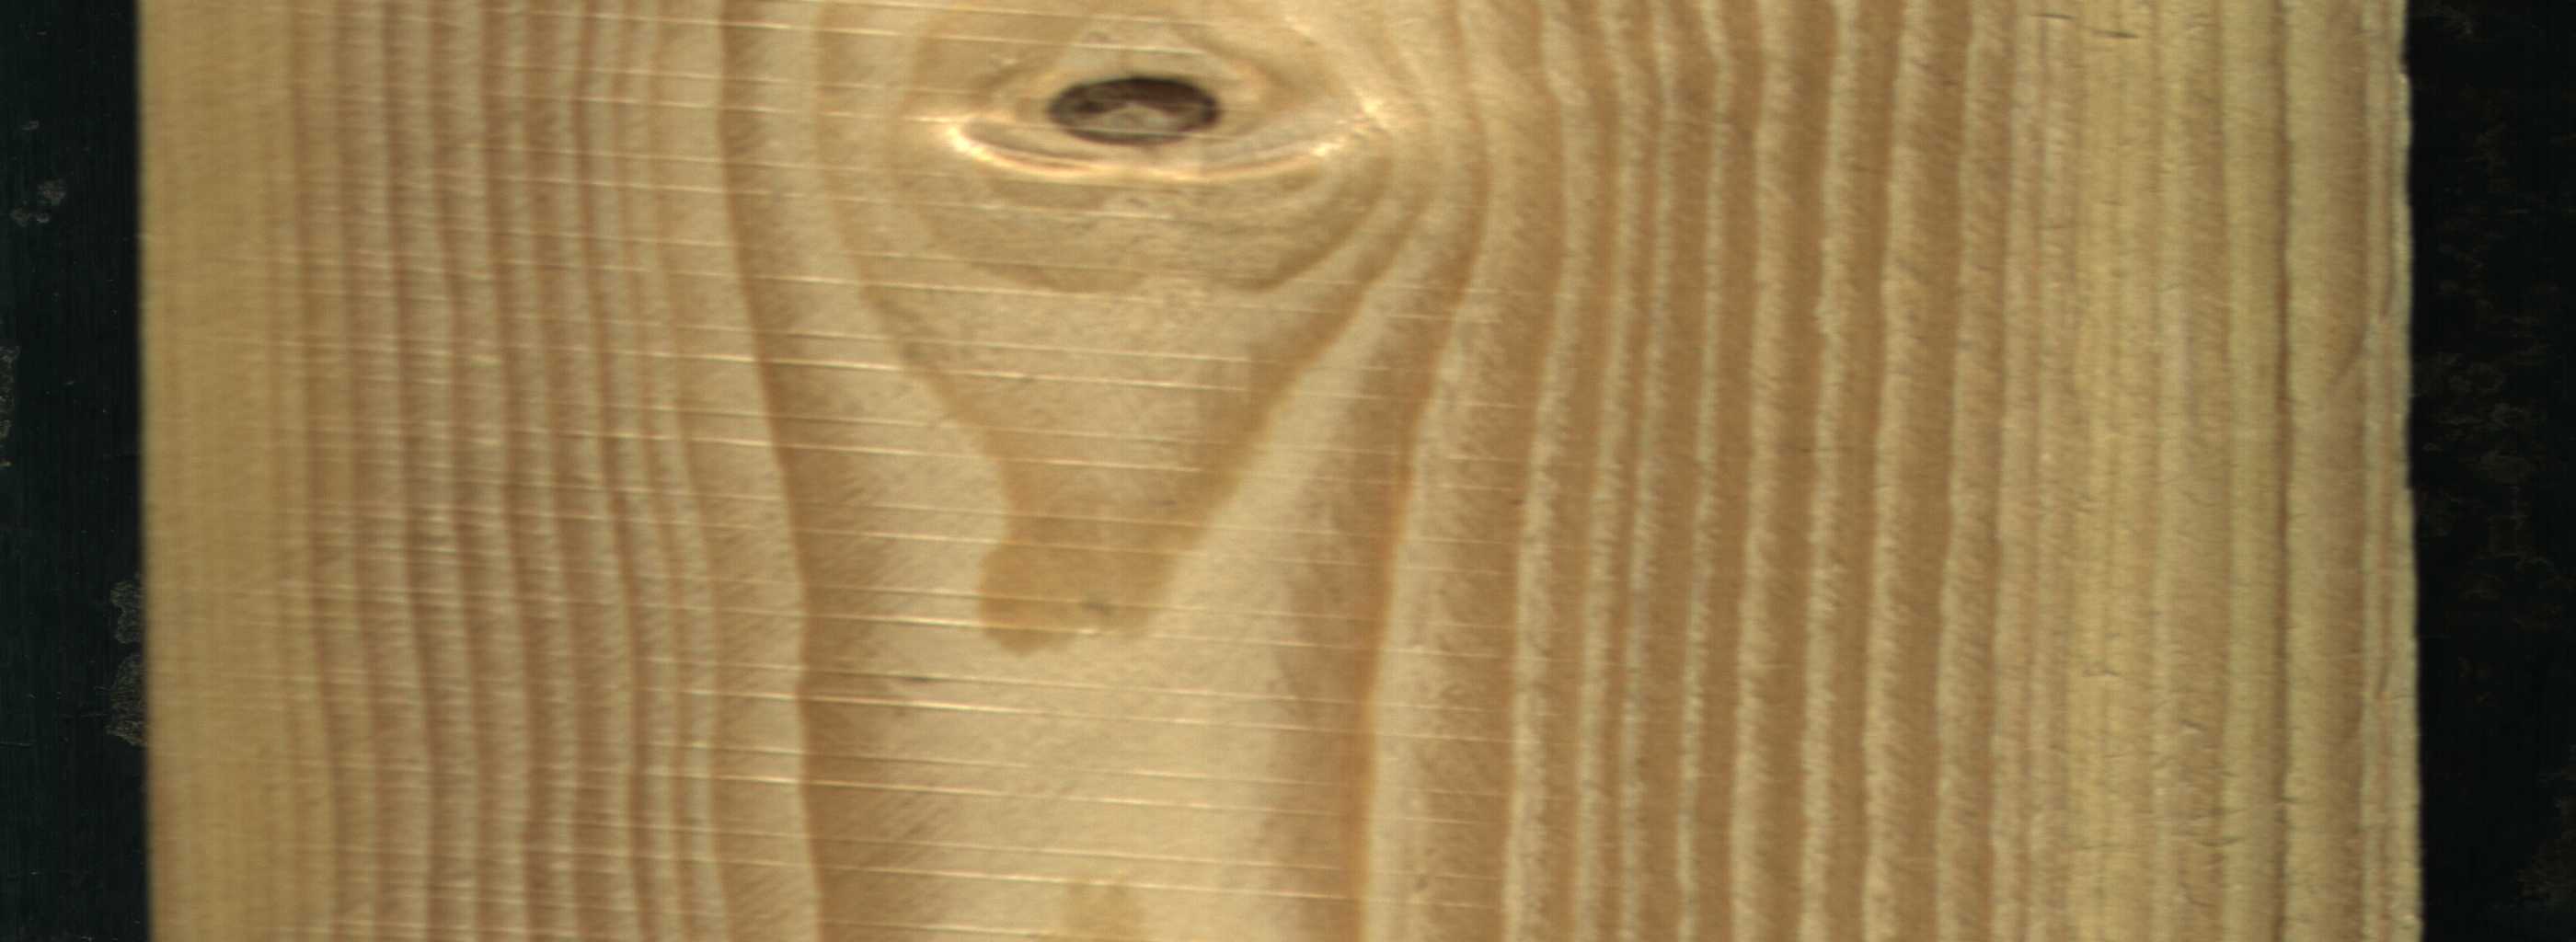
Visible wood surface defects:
Dead_Knot